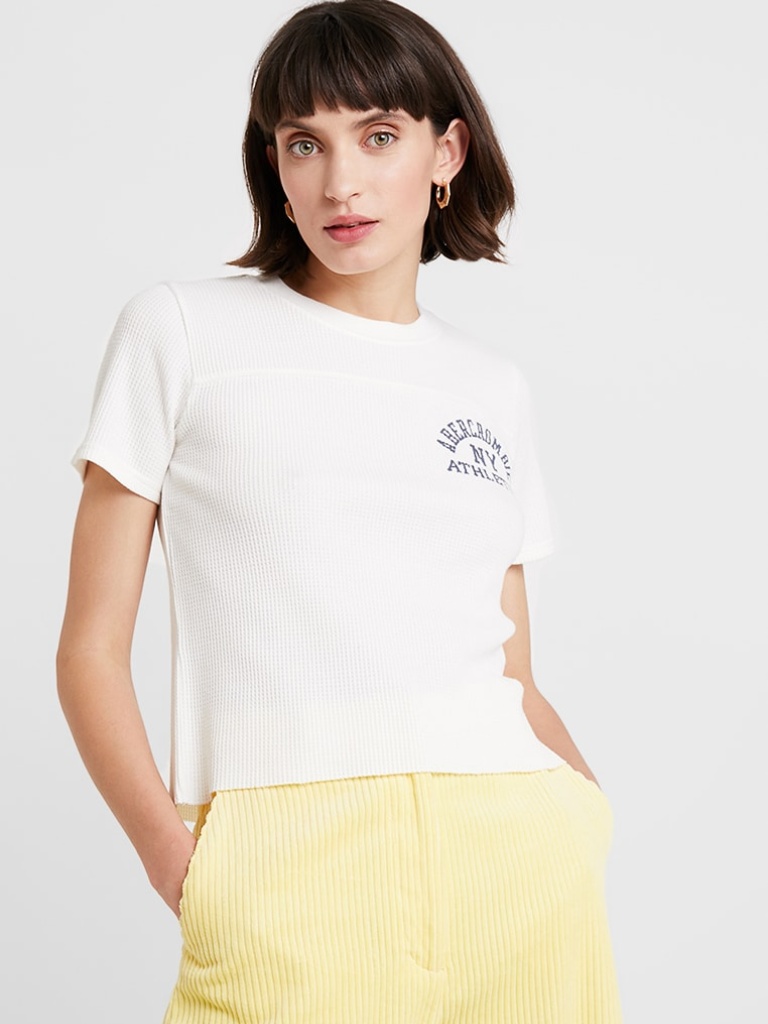
cotton relaxed short sleeve waist length Untucked crew t-shirt